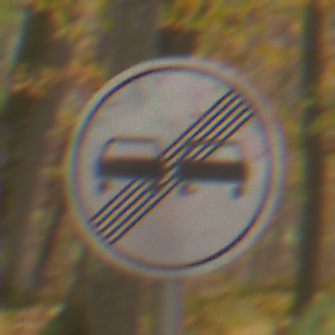
Verkehrszeichen: EndeUeberholverbot
Umgebung: Outdoor, Nature
Tageszeit: MorningAfternoon
Wetter: Overcast
Licht: Natural
Jahreszeit: Autumn
Kontrast: LowContrast